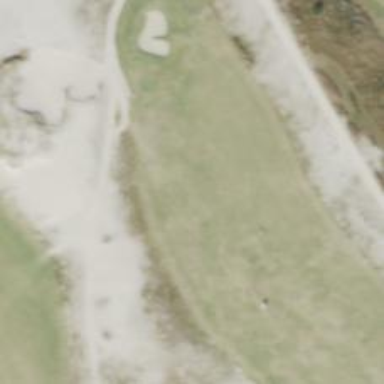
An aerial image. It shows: Bunker on golf course.